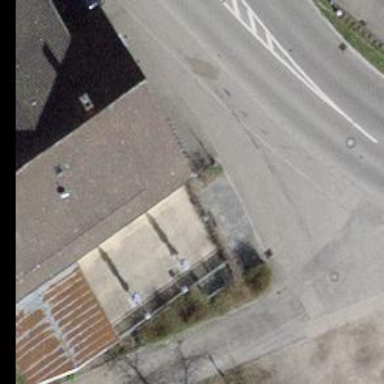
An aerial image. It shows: Bus stop with platform for public transport.